Field crop: maize
Growth stage: 1
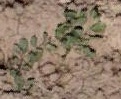
Species: convolvulus